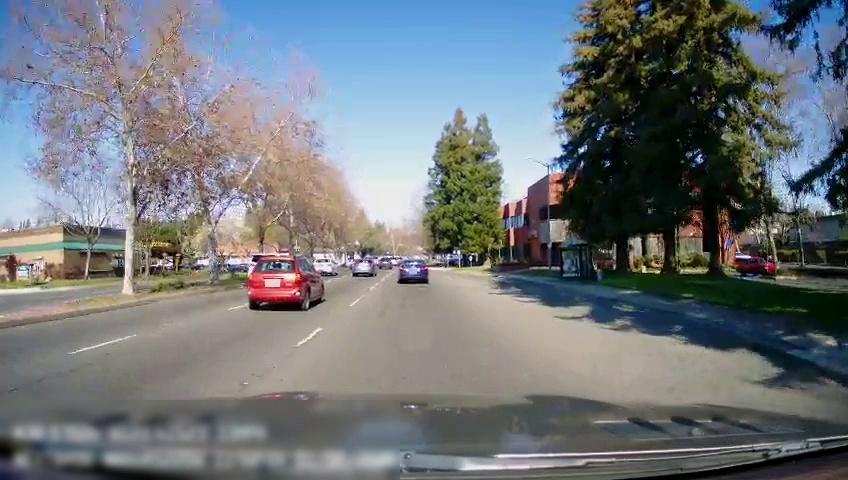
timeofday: Day
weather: Sunny
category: Drivable Space
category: Drivable Space
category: Vehicles | Car
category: Vehicles | Car
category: Vehicles | Car
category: Vehicles | SUV
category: Vehicles | Car
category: Vehicles | Car
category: Lanes | Current Lane
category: Lanes | Alternate Lane